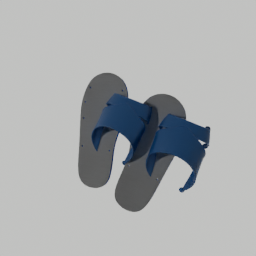
Label: people